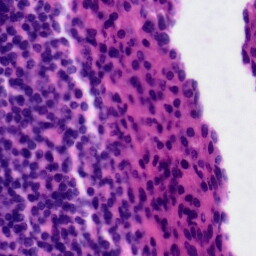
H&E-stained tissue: Tonsil